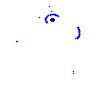
Particle: pion